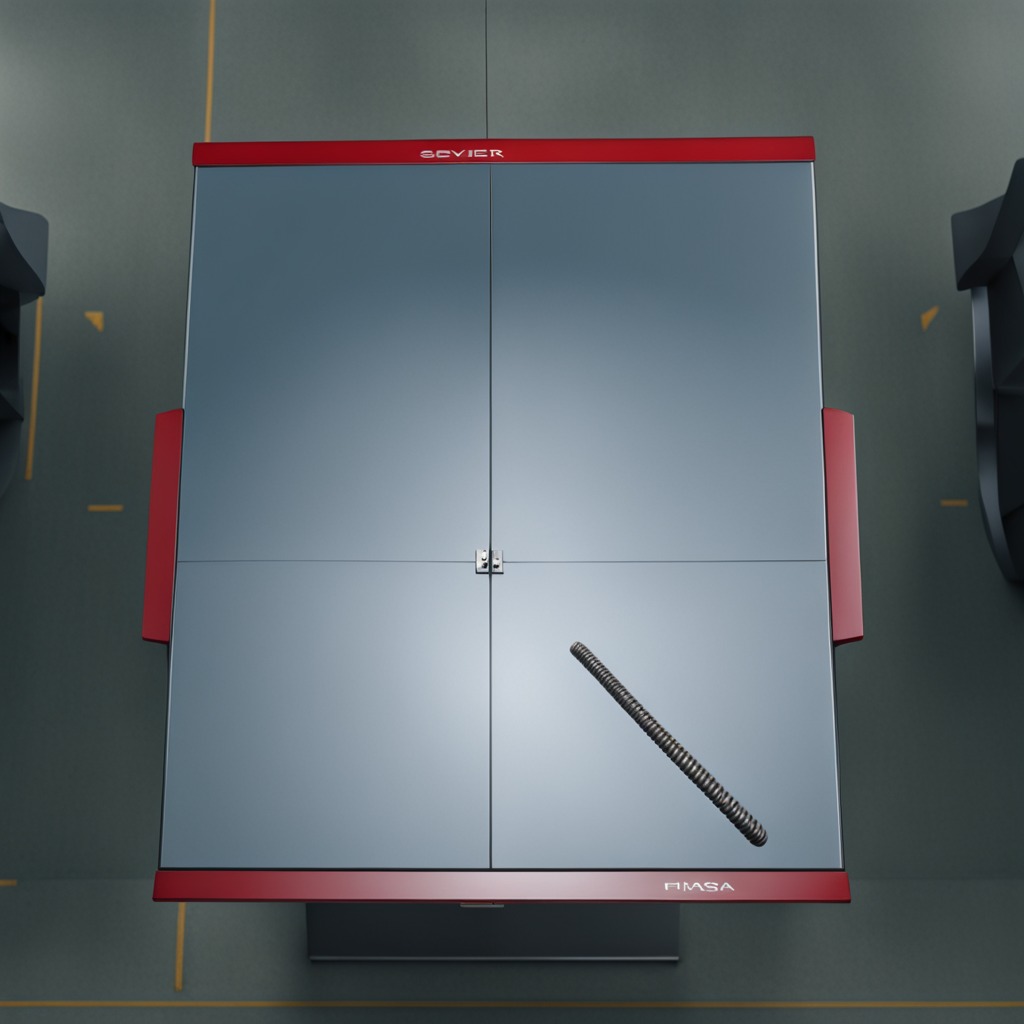
A coiled metal spring is lying on the toolbox surface in an airplane hangar workshop 8K.